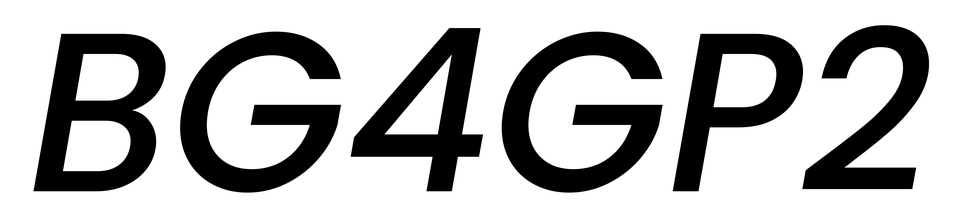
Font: Poppins-MediumItalic